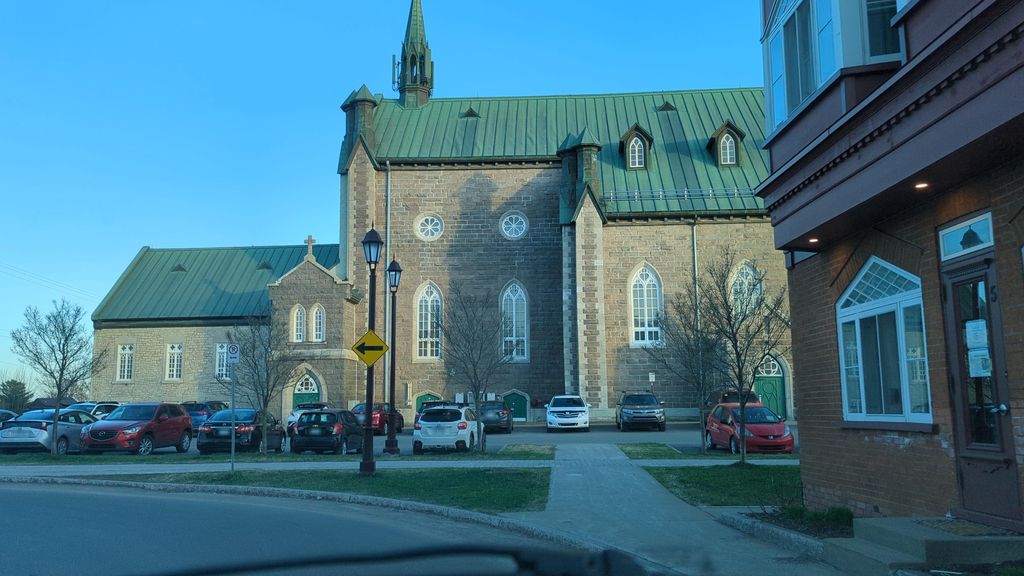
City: quebec_city